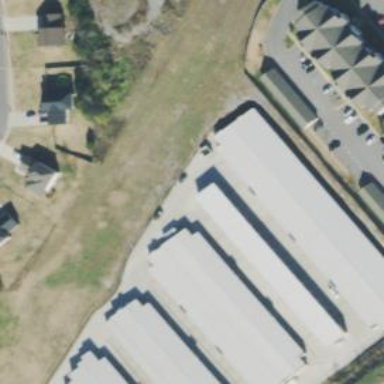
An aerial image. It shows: Building housing storage rental shop.